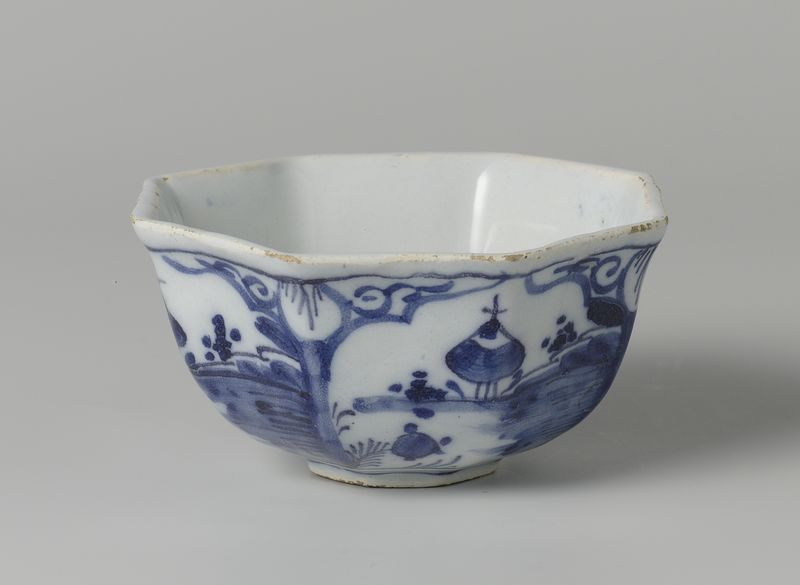
Titel: Kom
Standort: Amsterdam
Institution: Rijksmuseum
Schlagwörter: blau, weiß, malerei, muster, schale, schüssel, keramik, foto, porzellan, böau, meissen, bürgel